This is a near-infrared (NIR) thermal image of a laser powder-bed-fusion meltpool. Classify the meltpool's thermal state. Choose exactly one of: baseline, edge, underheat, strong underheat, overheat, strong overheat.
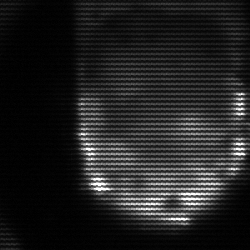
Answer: baseline